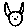
Label: cat